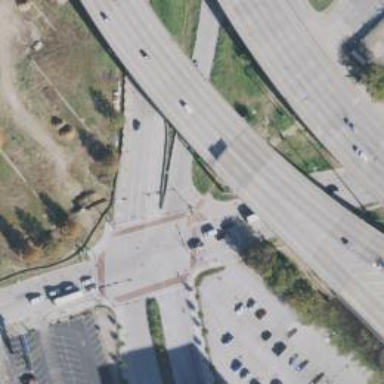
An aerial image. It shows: Tertiary road with asphalt surface and separate sidewalk.